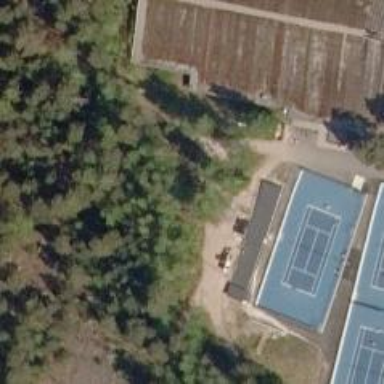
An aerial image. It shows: Fitness station in leisure land.